Question: I am trying to extract names in custom '<h2>', but the names I want are extracted many times.
how to fix this problem and extract it one time
The page I am pulling data from
<URL>
'''
import requests
import csv
from bs4 import BeautifulSoup
from itertools import zip_longest
lawy_name = []
page_num = 1
phone = []
logo = []
website = []
links = []
while True:
try:
result = requests.get(f"https://example.com/motor-vehicle-accidents/texas/houston/page{page_num}/")
src = result.content
soup = BeautifulSoup(src, "lxml")
page_limit = int("126")
if(page_num > page_limit // 25):
print("page ended, terminate")
break
lawy_names = soup.select('div.poap.serp-container.lawyer h2.indigo_text')
for i in range(len(lawy_names)) :
lawy_name.append(lawy_names[i].text.strip())
links.append(lawy_names[i].find("a").attrs["href"])
for link in links:
result = requests.get(link)
src = result.content
soup = BeautifulSoup(src, "lxml")
phones = soup.find("a", {"class":"profile-phone-header profile-contact-btn"})
phone.append(phones["href"])
logos = soup.find("div", {"class":"photo-container"})
logo.append(logos.find('img')['src'])
websites = soup.find("a", {"class":"profile-website-header","id":"firm_website"})
website.append(websites.text.strip())
page_num +=1
print("page switched")
except:
print("error")
break
file_list = [lawy_name, phone, website, logo]
exported = zip_longest(*file_list)
with open("/Users/dsoky/Desktop/fonts/Moaaz.csv", "w") as myfile:
wr = csv.writer(myfile)
wr.writerow(["lawyer name","phone","website","logo"])
wr.writerows(exported)
'''
Problem:

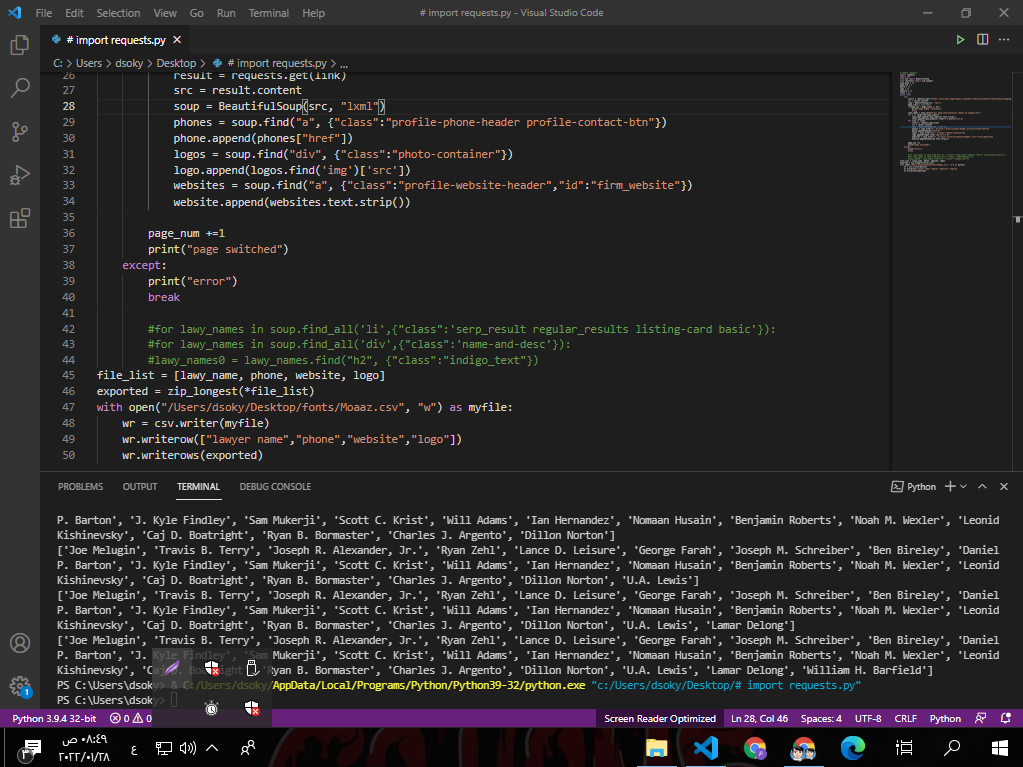
Answer: The website does produce a lot of duplicate entries. You could probably assume that all entries have unique names, as such a dictionary could be used to hold all of your data. Simply skip any entries for which you have already seen the same name. For example:
'''
from bs4 import BeautifulSoup
import requests
import csv
lawyers = {}
page_num = 1
while True:
print(f"Page {page_num}")
req = requests.get(f"https://example.com/motor-vehicle-accidents/texas/houston/page{page_num}/")
soup = BeautifulSoup(req.content, "lxml")
found = False
for id in ['sponsored_serps', 'ts_results', 'poap_results', 'basic_results']:
div_results = soup.find('div', id=id)
if div_results:
for result in div_results.find_all('div', class_='lawyer'):
name = result.h2.get_text(strip=True)
if name not in lawyers:
print(' ', name)
link = result.h2.a['href']
req_details = requests.get(link)
soup_details = BeautifulSoup(req_details.content, "lxml")
a_phone = soup_details.find("a", {"class":"profile-phone-header profile-contact-btn"}, href=True)
if a_phone:
phone = a_phone['href']
else:
phone = None
div_logo = soup_details.find("div", {"class":"photo-container"})
if div_logo.img:
logo = div_logo.img['src']
else:
logo = None
a_website = soup_details.find("a", {"class":"profile-website-header","id":"firm_website"})
if a_website:
website = a_website.get_text(strip=True)
else:
website = None
lawyers[name] = [phone, logo, website]
found = True
# Keep going until no new names found
if found:
page_num += 1
else:
break
with open('Moaaz.csv', 'w', newline='') as f_output:
csv_output = csv.writer(f_output)
csv_output.writerow(['Name', 'Phone', 'Logo', 'Website'])
for name, details in lawyers.items():
csv_output.writerow([name, *details])
'''